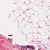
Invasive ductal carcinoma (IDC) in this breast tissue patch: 0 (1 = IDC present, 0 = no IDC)